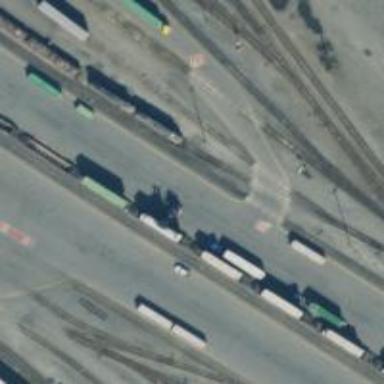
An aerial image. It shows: Railway yard in service.